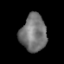
Tissue: lung
Cell type: T cells
Senescence score: 0.2145
Nuclear area (px): 939
Mean DAPI intensity: 117.357